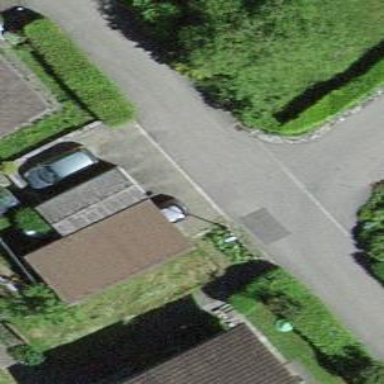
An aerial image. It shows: Garage.